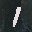
Label: 1